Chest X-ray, PA view. Patient: 58 years old, sex F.
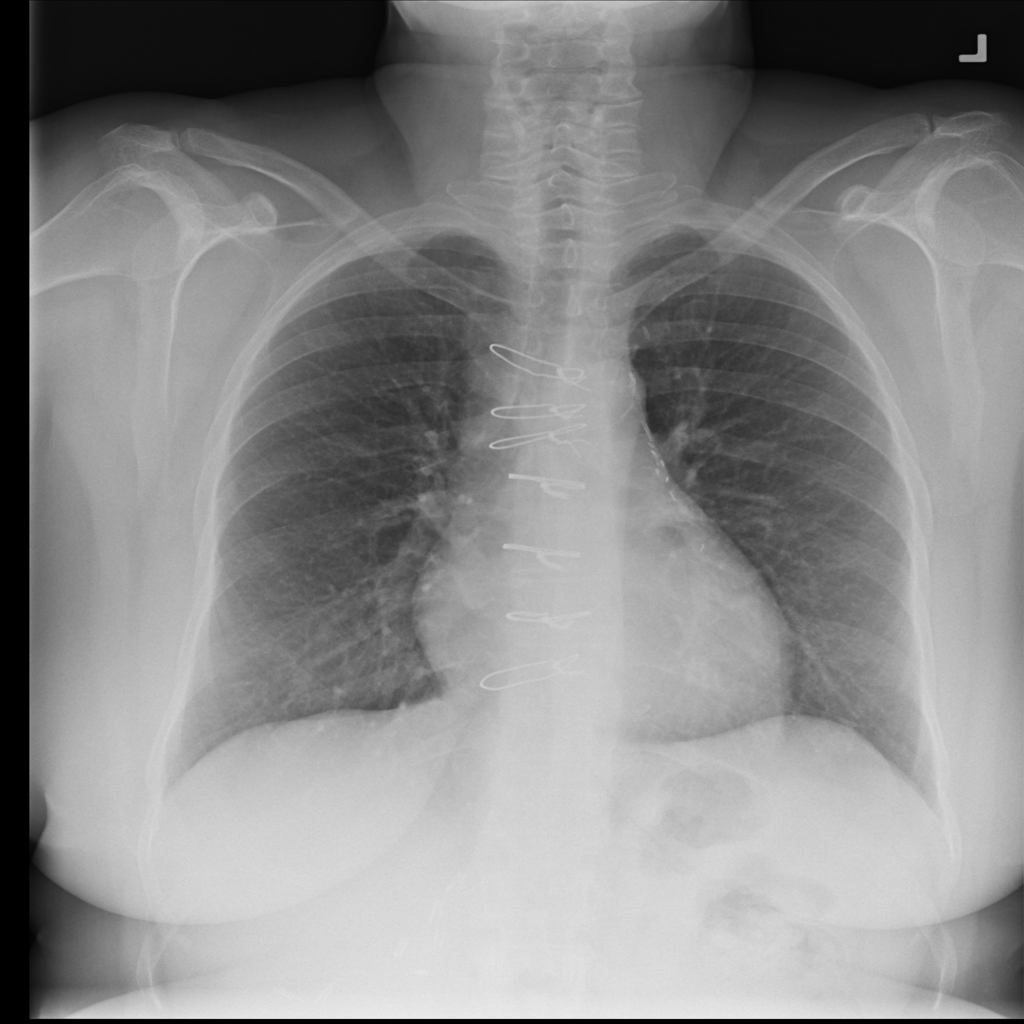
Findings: No Finding